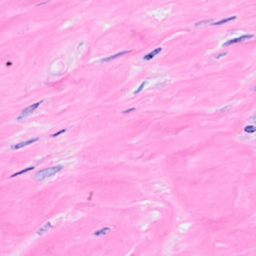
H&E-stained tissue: Breast